Question:
I want to know the REALPATH of selected file. Like I uploaded the image. I want to know .
This is my code:
'''
<pre>
<?php
print_r($_FILES);
?>
</pre>
<form method="post" action="" enctype="multipart/form-data">
<input type="file" name="fupload" id="fupload" />
<input type="submit" value="Upload" />
</form>
Output:
Array
(
[fupload] => Array
(
[name] => Ubuntu.ico
[type] => image/x-icon
[tmp_name] => D:\xampp\tmp\php89.tmp
[error] => 0
[size] => 1150
)
)
'''
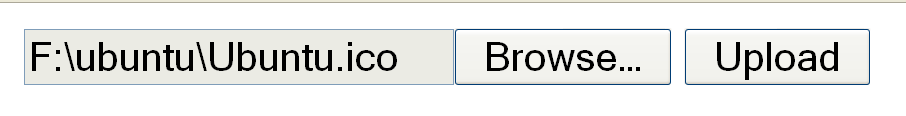
Answer: You can't know the full path on the client system. Most browsers simply do not expose that information to webpages. Giving that information can expose information about the client system (e.g. usernames, installed software packages) and the usecases for the server knowing the path are very rare.